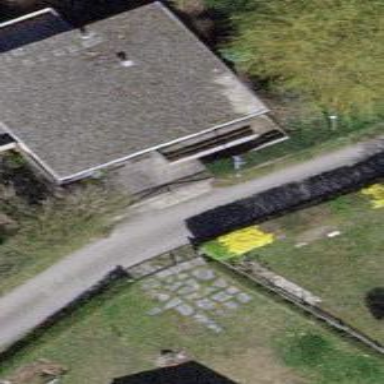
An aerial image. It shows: Gate.